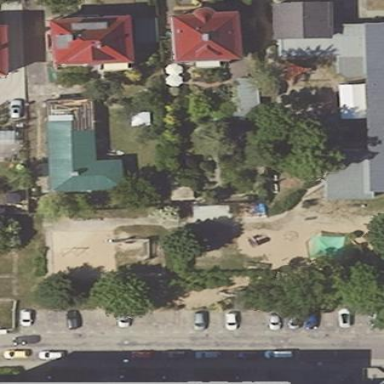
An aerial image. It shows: Kindergarten.